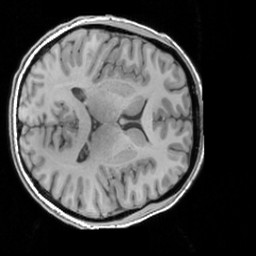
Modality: T1w
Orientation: axial
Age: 33
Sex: female
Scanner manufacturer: siemens
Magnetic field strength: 3 T
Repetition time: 1.63 s
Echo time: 0.00311 s